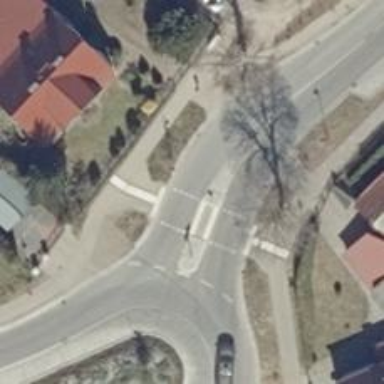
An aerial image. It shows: Road with "give way" sign.